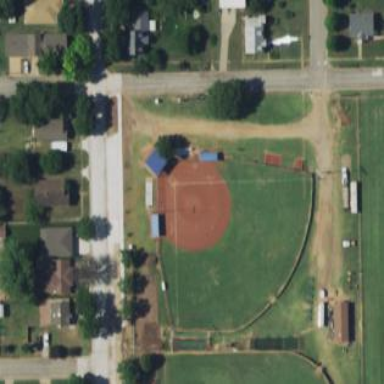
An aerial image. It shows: Baseball or softball pitch for leisure land sports.